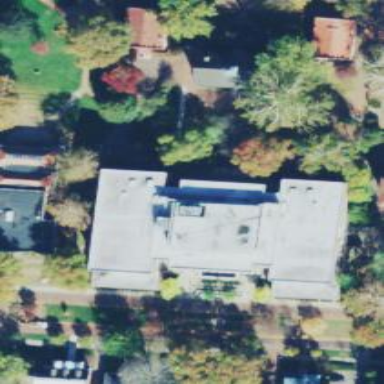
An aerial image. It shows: University building that houses library.